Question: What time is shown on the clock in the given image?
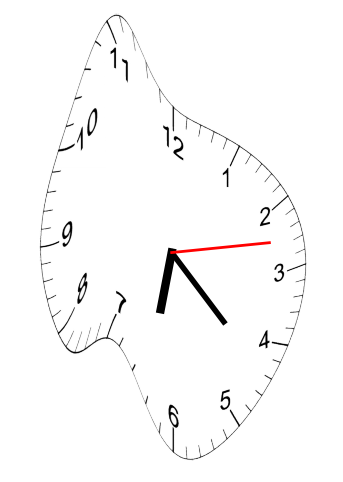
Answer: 06:22:13